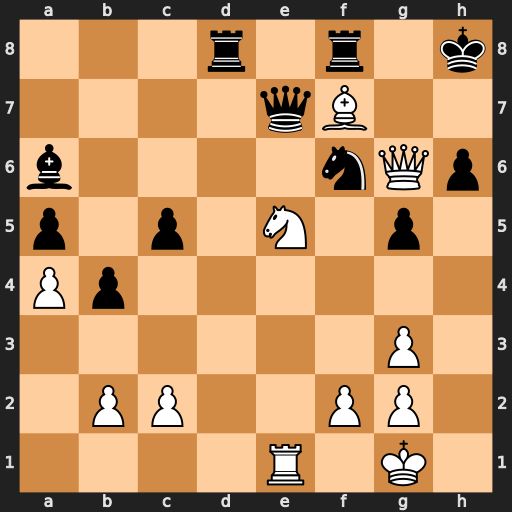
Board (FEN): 3r1r1k/4qB2/b4nQp/p1p1N1p1/Pp6/6P1/1PP2PP1/4R1K1
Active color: w
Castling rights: -
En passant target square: -
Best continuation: Qxh6+ Nh7 Ng6#